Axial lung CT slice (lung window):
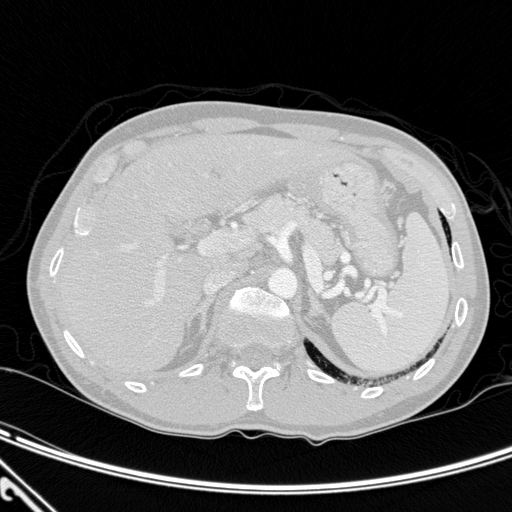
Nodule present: no